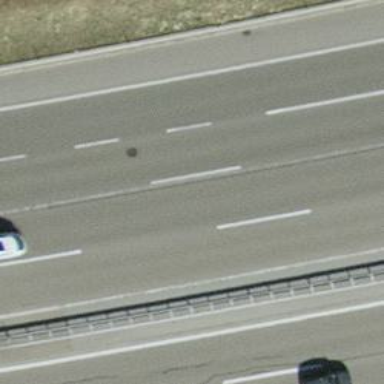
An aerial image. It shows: Asphalt motorway link.